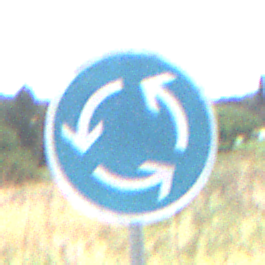
Verkehrszeichen: Kreisverkehr
Umgebung: Outdoor, Nature
Tageszeit: Midday
Wetter: PartlyCloudy
Licht: Natural
Jahreszeit: NotSpecified
Kontrast: HighContrast